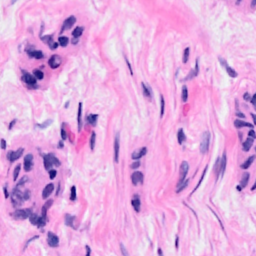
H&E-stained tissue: Breast